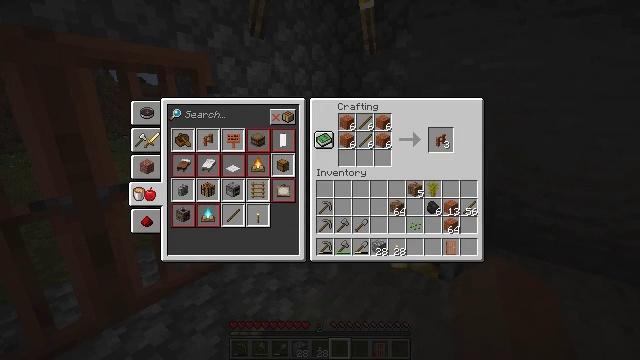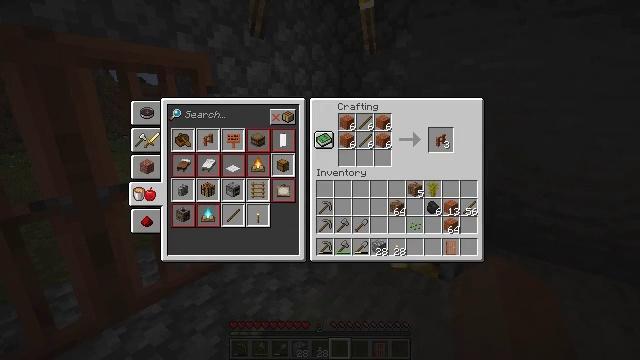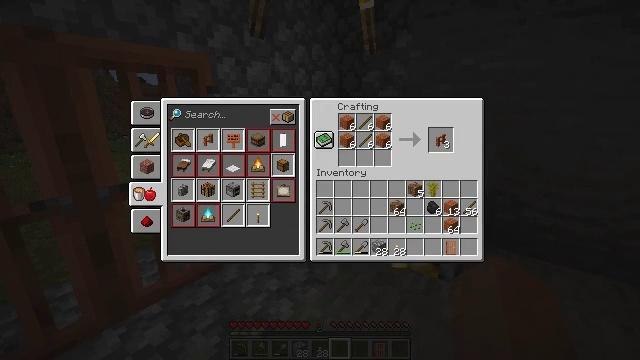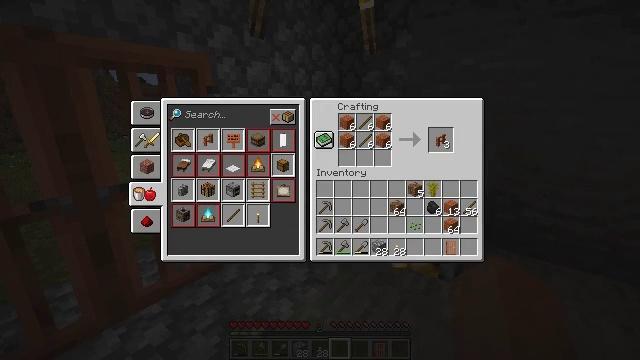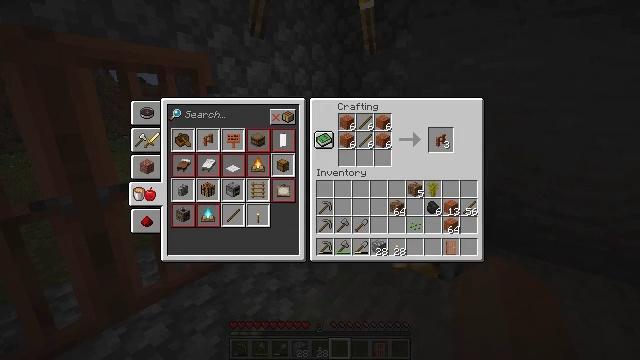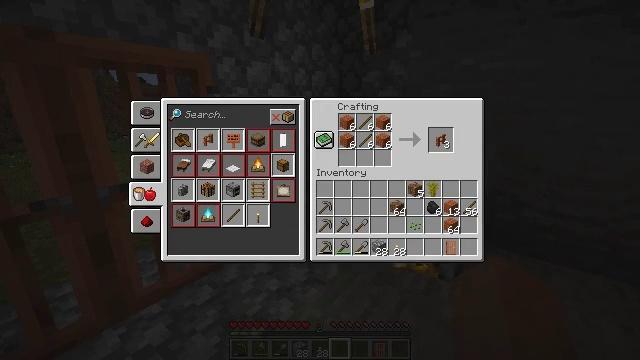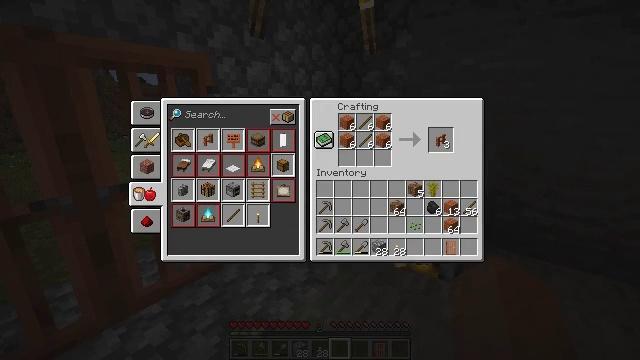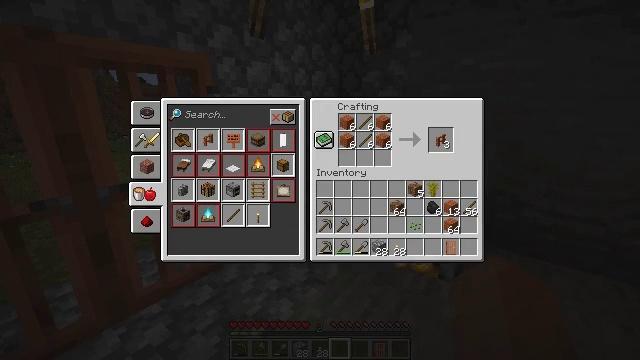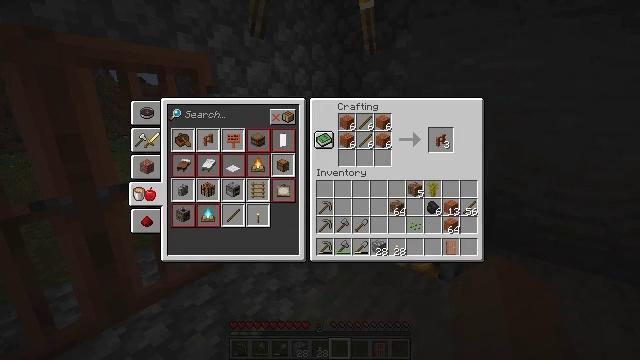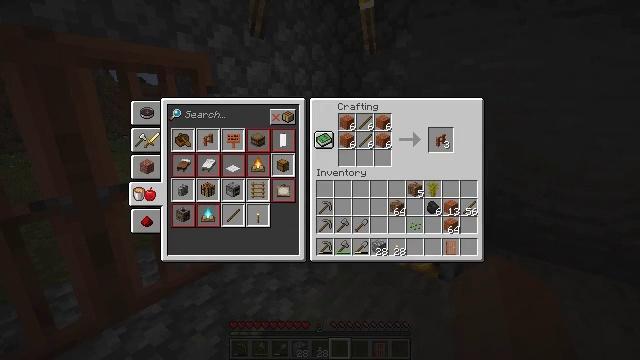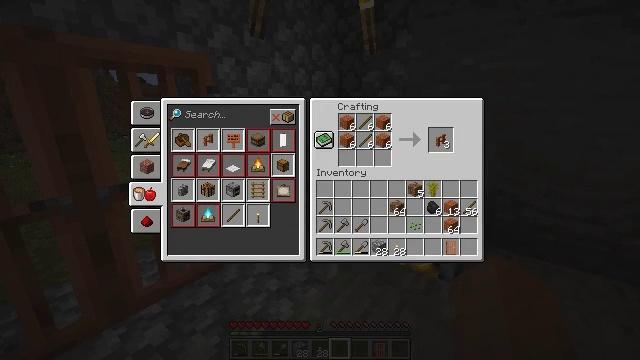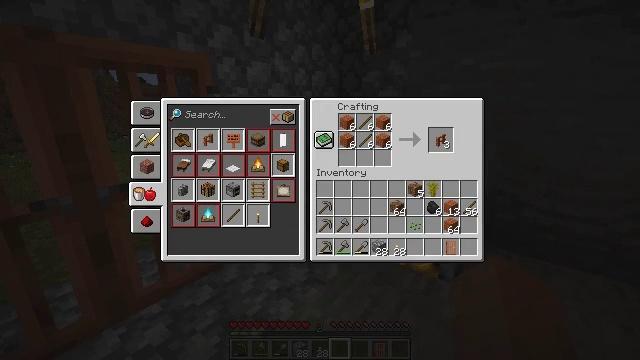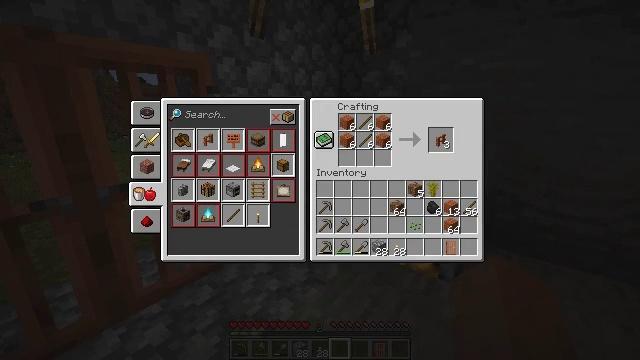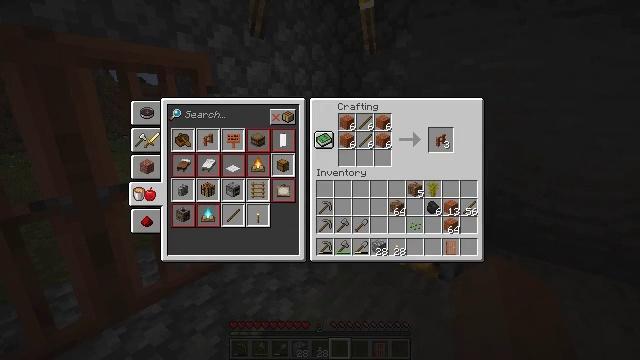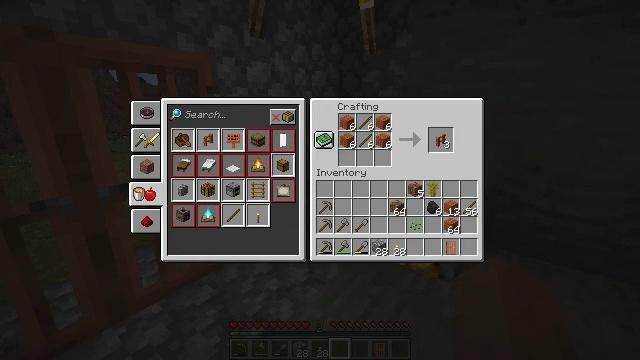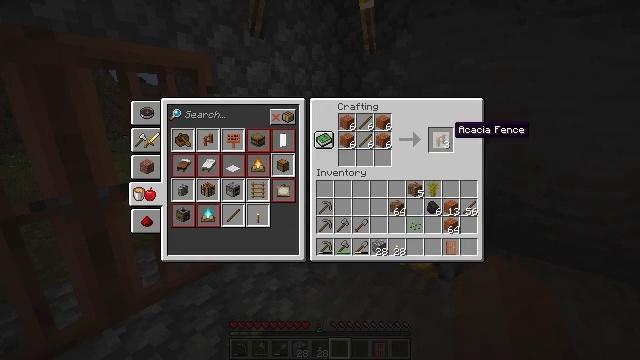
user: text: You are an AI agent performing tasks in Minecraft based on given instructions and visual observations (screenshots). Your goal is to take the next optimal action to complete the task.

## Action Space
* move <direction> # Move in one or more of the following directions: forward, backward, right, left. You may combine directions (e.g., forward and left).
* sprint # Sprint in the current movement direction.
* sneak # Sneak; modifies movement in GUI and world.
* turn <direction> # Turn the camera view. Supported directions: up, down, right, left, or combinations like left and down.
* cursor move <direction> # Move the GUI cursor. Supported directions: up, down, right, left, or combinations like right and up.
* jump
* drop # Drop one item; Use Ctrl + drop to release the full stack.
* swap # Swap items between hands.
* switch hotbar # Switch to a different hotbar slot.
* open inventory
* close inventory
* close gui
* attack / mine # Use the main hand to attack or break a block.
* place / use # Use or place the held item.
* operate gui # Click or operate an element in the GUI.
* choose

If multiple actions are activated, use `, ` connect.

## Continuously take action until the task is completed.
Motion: motion action
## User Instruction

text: Combine acacia wood and sticks in a crafting table for an acacia fence.
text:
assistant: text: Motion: cursor move right
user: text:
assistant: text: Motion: no_op
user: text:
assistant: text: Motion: no_op
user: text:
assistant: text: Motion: no_op
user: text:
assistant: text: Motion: no_op
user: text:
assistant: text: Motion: no_op
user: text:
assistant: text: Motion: no_op
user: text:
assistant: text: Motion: no_op
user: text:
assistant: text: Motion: no_op
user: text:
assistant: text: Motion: sneak
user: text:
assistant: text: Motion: sneak
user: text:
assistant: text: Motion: sneak
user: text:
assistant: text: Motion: sneak
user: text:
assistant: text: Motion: sneak
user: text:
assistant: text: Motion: sneak
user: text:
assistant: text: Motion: sneak
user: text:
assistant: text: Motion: sneak
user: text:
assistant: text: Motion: sneak
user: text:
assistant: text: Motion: sneak, choose
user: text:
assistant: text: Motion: sneak, choose
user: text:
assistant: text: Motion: sneak
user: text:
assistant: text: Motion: sneak
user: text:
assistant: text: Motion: sneak
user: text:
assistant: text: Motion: no_op